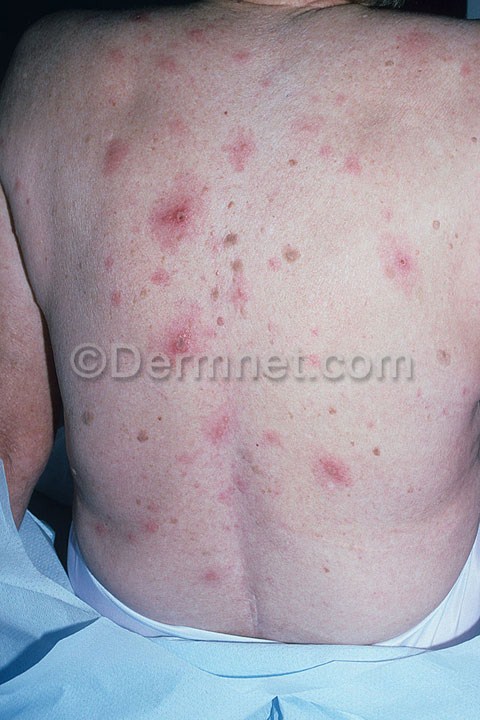
Disease: Warts Molluscum and other Viral Infections